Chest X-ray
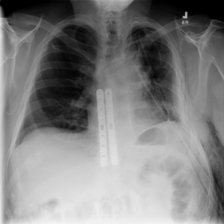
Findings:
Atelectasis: negative
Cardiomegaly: negative
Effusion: negative
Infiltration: negative
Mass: negative
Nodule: negative
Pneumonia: negative
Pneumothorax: positive
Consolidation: negative
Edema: negative
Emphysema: positive
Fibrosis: negative
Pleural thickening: negative
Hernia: negative